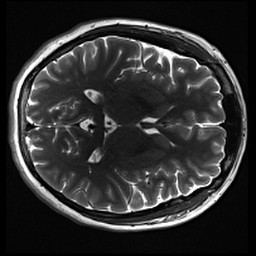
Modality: inplaneT2
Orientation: axial